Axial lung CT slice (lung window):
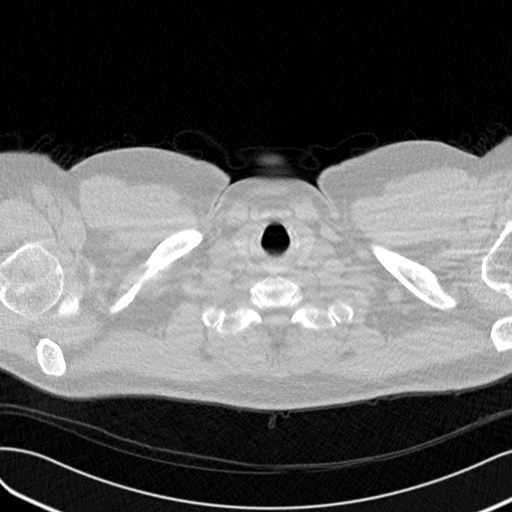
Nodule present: no